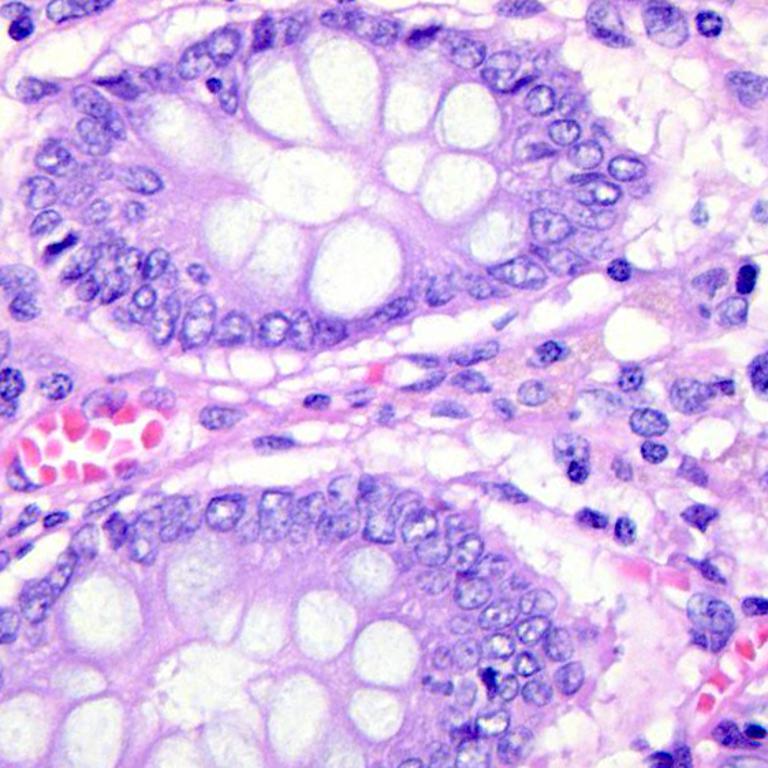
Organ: colon
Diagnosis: benign